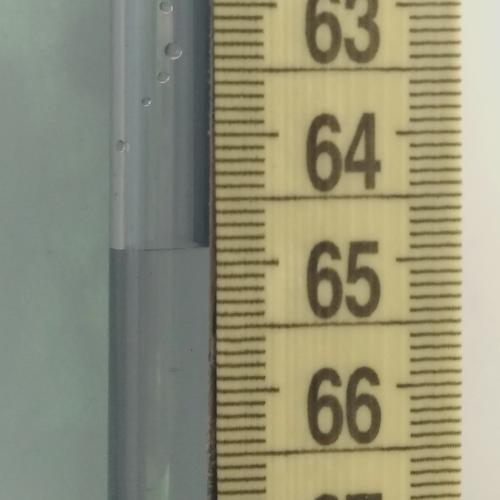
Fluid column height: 64.9 cm